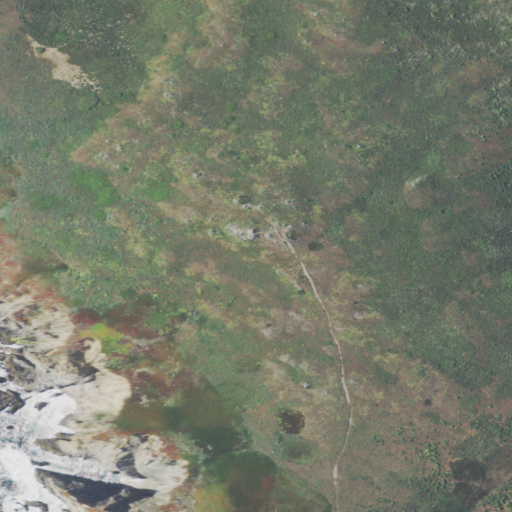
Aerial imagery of mountain in California named Bodega Head containing shrub, grassland, open water, and mixed forest